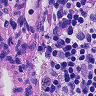
Metastatic tissue present: yes